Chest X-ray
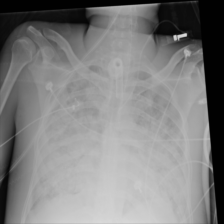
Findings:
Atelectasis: negative
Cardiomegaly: negative
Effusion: negative
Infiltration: negative
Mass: negative
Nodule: negative
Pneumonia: negative
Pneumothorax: negative
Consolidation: negative
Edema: negative
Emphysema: negative
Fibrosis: negative
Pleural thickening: negative
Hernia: negative